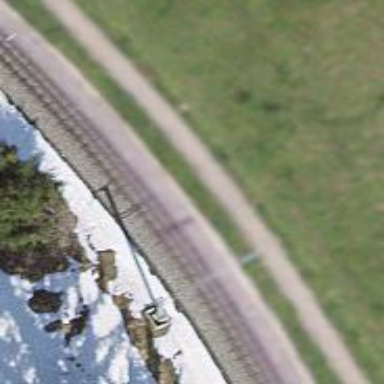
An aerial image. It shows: Narrow-gauge railway track electrified by contact line.